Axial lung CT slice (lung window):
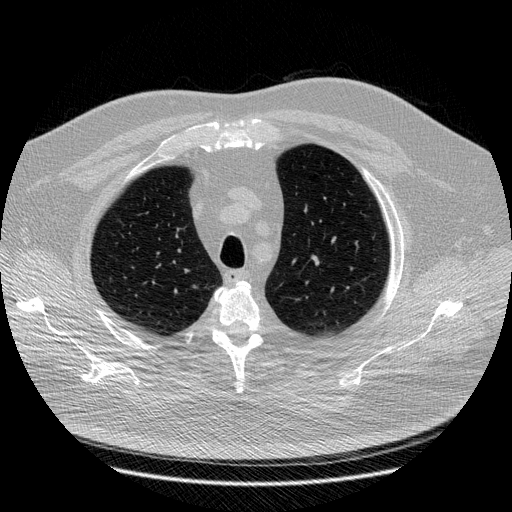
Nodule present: no